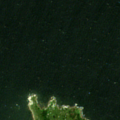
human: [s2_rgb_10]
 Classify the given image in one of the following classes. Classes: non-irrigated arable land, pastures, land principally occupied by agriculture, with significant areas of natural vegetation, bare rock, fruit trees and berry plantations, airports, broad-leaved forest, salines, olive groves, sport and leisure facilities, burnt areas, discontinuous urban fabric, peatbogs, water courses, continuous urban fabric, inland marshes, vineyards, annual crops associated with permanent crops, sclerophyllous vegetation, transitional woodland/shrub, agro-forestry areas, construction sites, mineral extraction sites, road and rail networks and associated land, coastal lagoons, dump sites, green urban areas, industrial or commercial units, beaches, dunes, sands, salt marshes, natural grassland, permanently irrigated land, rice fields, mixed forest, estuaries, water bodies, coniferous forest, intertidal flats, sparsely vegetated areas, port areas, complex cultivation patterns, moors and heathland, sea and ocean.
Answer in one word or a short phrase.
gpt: sea and ocean